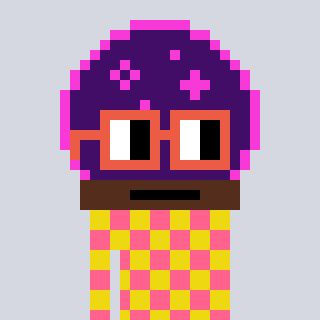
a pixel art character with square orange glasses, a crystalball-shaped head and a yellow-colored body on a cool background